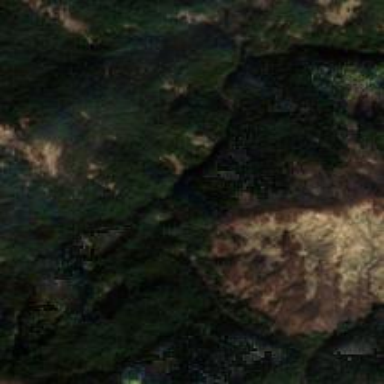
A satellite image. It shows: Forest area.